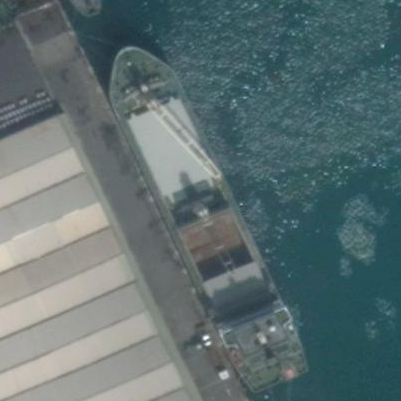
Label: Cargo_ship